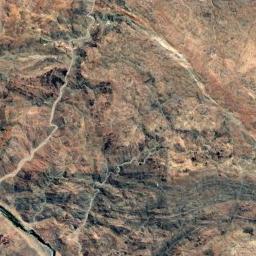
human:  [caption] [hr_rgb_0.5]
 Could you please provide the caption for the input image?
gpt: The mountain is nodular and fuzzy .

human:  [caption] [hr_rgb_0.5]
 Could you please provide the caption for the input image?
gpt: There is a yellow bare field on this mountain .

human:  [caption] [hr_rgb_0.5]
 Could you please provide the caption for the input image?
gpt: The mountain is full of yellow soil .

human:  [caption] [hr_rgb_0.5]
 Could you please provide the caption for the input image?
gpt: The mountain has a rugged surface and its rocks are brown and red .

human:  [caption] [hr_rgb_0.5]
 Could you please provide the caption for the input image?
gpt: There are some cracks and rivers on the brown mountain .